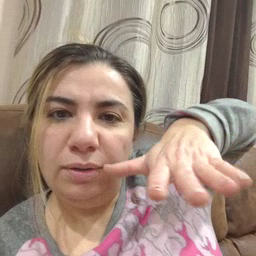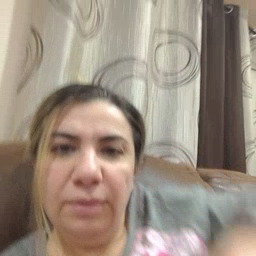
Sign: child